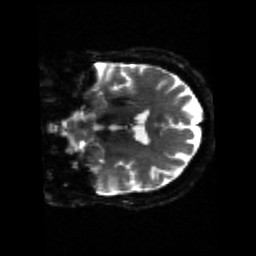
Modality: sbref
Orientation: coronal
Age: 57
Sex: male
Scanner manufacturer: siemens
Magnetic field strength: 3 T
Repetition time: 4.71 s
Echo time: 0.0906 s